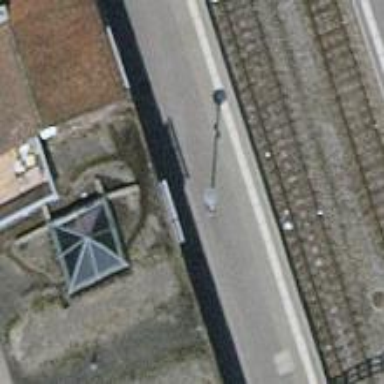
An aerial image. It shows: Footway with asphalt surface leading to tunnel with ramp.